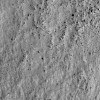
Atmospheric dust classification: not_dusty